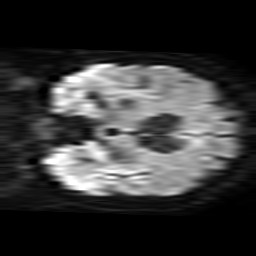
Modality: TRACE
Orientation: coronal
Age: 67
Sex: female
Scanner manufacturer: philips
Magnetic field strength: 3 T
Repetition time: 3.793 s
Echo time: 0.06119 s